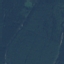
Label: Forest